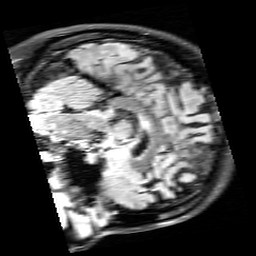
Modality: FLAIR
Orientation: sagittal
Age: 30
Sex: female
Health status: healthy
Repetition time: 12 s
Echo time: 0.095 s